Question: We have a directory containing IDE configurations of which some should be shared over a set of projects and some which are project specific. This means some parts of the config directory must be shared with the project while some should come from a centralized source.

Since 'Project' is a git repository I considered using git submodules to solve this. As far as I understand if I make 'config' a submodule I have to share 'project specific 1' & 'project specific 2' via that submodule. The alternative would to make 'shared 1' and 'shared 2' individual submodules. The <URL> didn't help me to find a solution.
- 'shared1''shared2''project specific 1''project specific 2''Project'- -
In repsponse to <URL>: The files we are talking about are not runtime configurations but configurations for the IDE. Thus trying to solve this in the build phase is not expedient.
I was following the hint of <URL> with symbolic links. I created a submodule 'sharedConfig' containing 'shared1' & 'shared2' which was placed in 'project' and then have two sym-links in 'config' which target the directories in 'sharedConfig'. Sadly the IDE im using does not follow the sym-links but crashes. If you use a more mature tool this might be a solution for you.
After all I tried I agree with <URL>, there is no way to do what I intended although there are workarounds/hacks which might work for some platform/tool combination.
In the end I went with having each 'shared#' directory as a separate submodule.
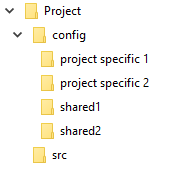
Answer: I know of no way for a submodule to share a directory with the parent repo[1].
You use multiple modules, and could even have them share the same physical repo (by using different branches for each module); but I think that would get inconvenient pretty quickly.
If the config files are used at runtime, then it may be sufficient to use a build process that moves the files to the correct location where they'll be needed at runtime. In that way your source control work tree structure doesn't have to match what you've shown above, and a lot of options open up for how to share the code[2]. You could use submodules, or (IMO even better) you could package the config files separately (as a (npm|maven|nuget|whatever's-appropriate-for-your-technology-stack) artifact to be used as a dependency by the projects that need it.
If the config files are used at development time (and if the dev tools insist that they be in particular locations), that's a little trickier - but still can be managed by moving files around after checkout. This could be scripted and even automated using hooks (or possibly some functionality of your IDE or other development tools). In that case, you might want the parent repo to '.gitignore' the 'config/shared*' directories.
---
[1] While it might be clear how this should work in your use case, in general it would introduce a lot of questions, and the answers would at best result in some counterintuitive behaviors. (If the parent and submodule 'TREE' objects that share the directory both have an entry for the same filename, what happens? If a new file is added to the working directory, which repo is it added to (or how do you specify which)?
[2] Contrary to advice in the comments, I think a mono-repo is one of the worst ways for projects to share code. It's far more likely to cause problems than to solve them.